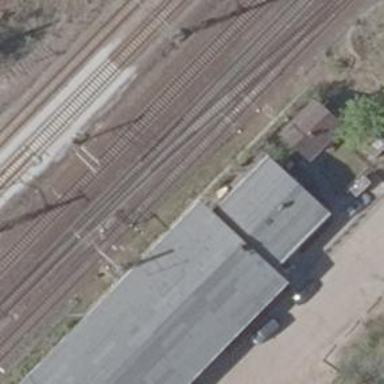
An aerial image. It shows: Rail siding with electrified contact lines.